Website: home-depot
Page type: billing-address
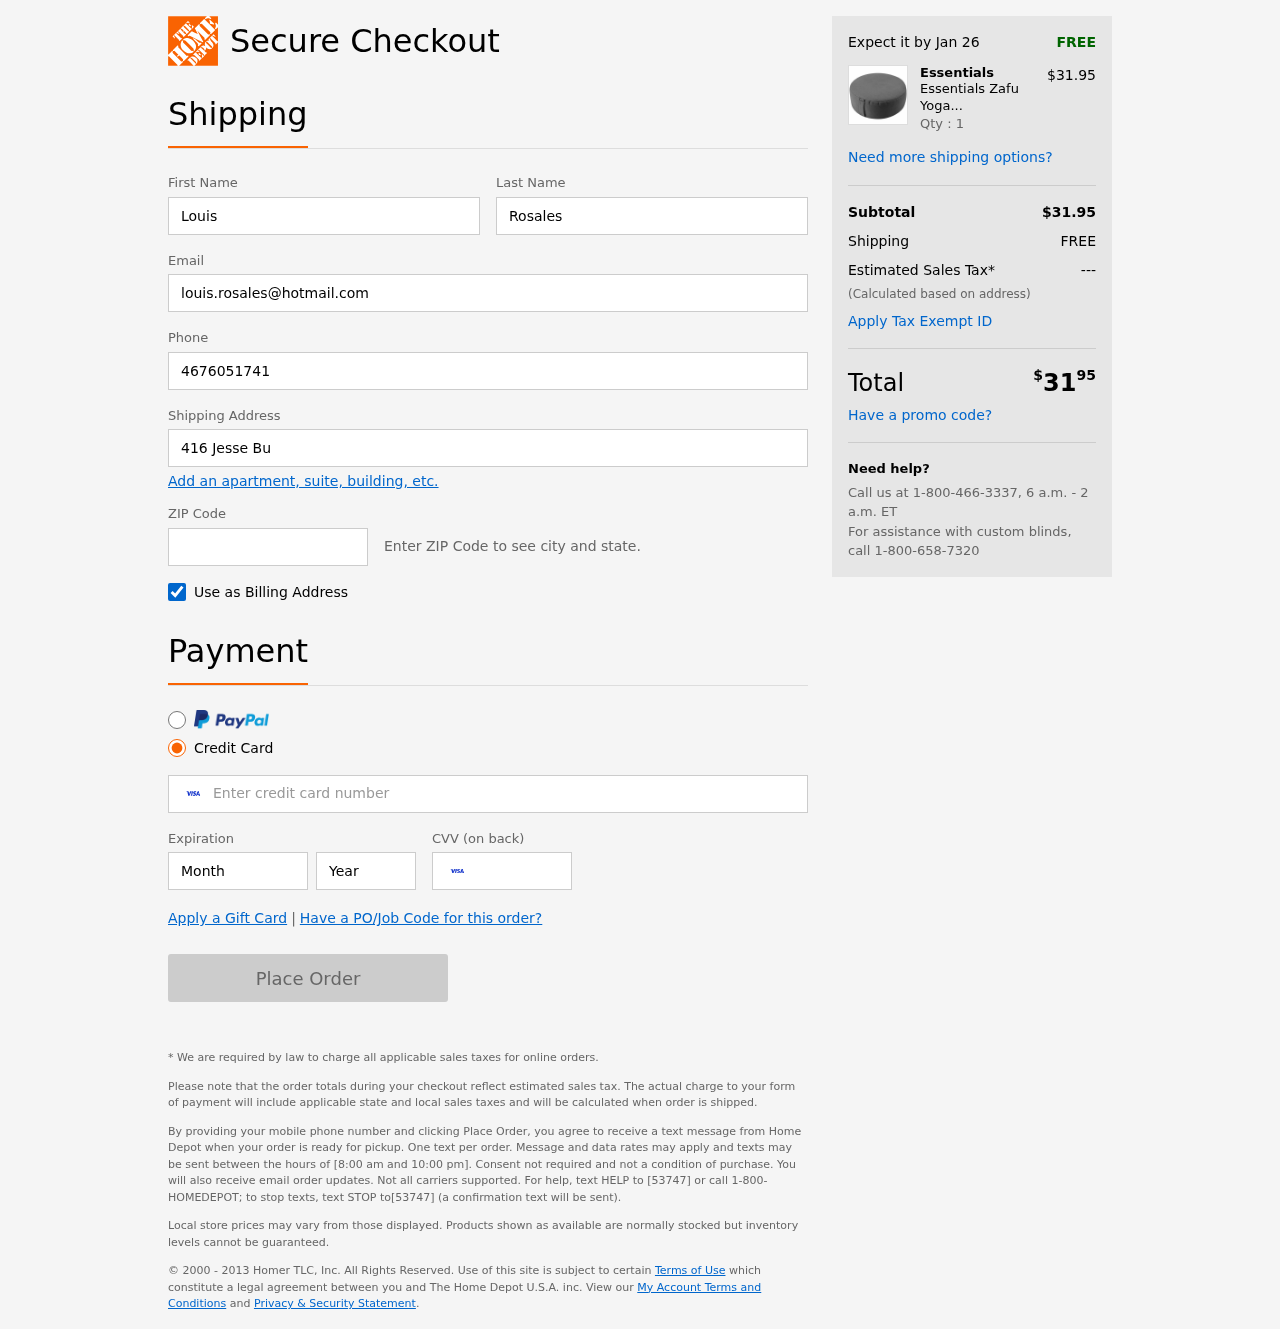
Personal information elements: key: PII_FIRSTNAME
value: Louis
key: PII_LASTNAME
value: Rosales
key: PII_EMAIL
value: louis.rosales@hotmail.com
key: PII_PHONE
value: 4676051741
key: PII_STREET
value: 416 Jesse Burgs Suite 630
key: PII_POSTCODE
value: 20939
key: PII_CARD_NUMBER
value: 4721 2263 8911 8259
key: PII_CARD_EXPIRY_MONTH
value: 04
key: PII_CARD_CVV
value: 921
Product elements: key: PRODUCT1_BRAND
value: Essentials
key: PRODUCT1_NAME
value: Essentials Zafu Yoga Bolster Pillow (Grey)
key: PRODUCT1_PRICE
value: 31.95
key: PRODUCT1_QUANTITY
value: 1
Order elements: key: ORDER_DELIVERY_DATE
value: Jan 26
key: ORDER_SUBTOTAL
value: $31.95
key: ORDER_SHIPPING_COST
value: FREE
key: ORDER_TAX
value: ---
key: ORDER_TOTAL2
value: $3195